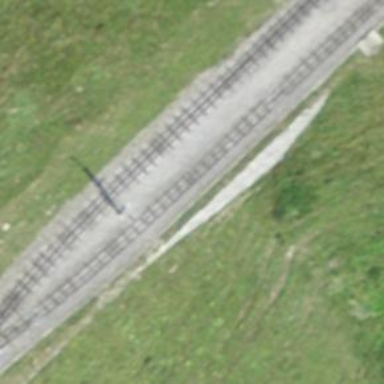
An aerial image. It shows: Narrow-gauge railway track electrified by contact line.